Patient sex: M
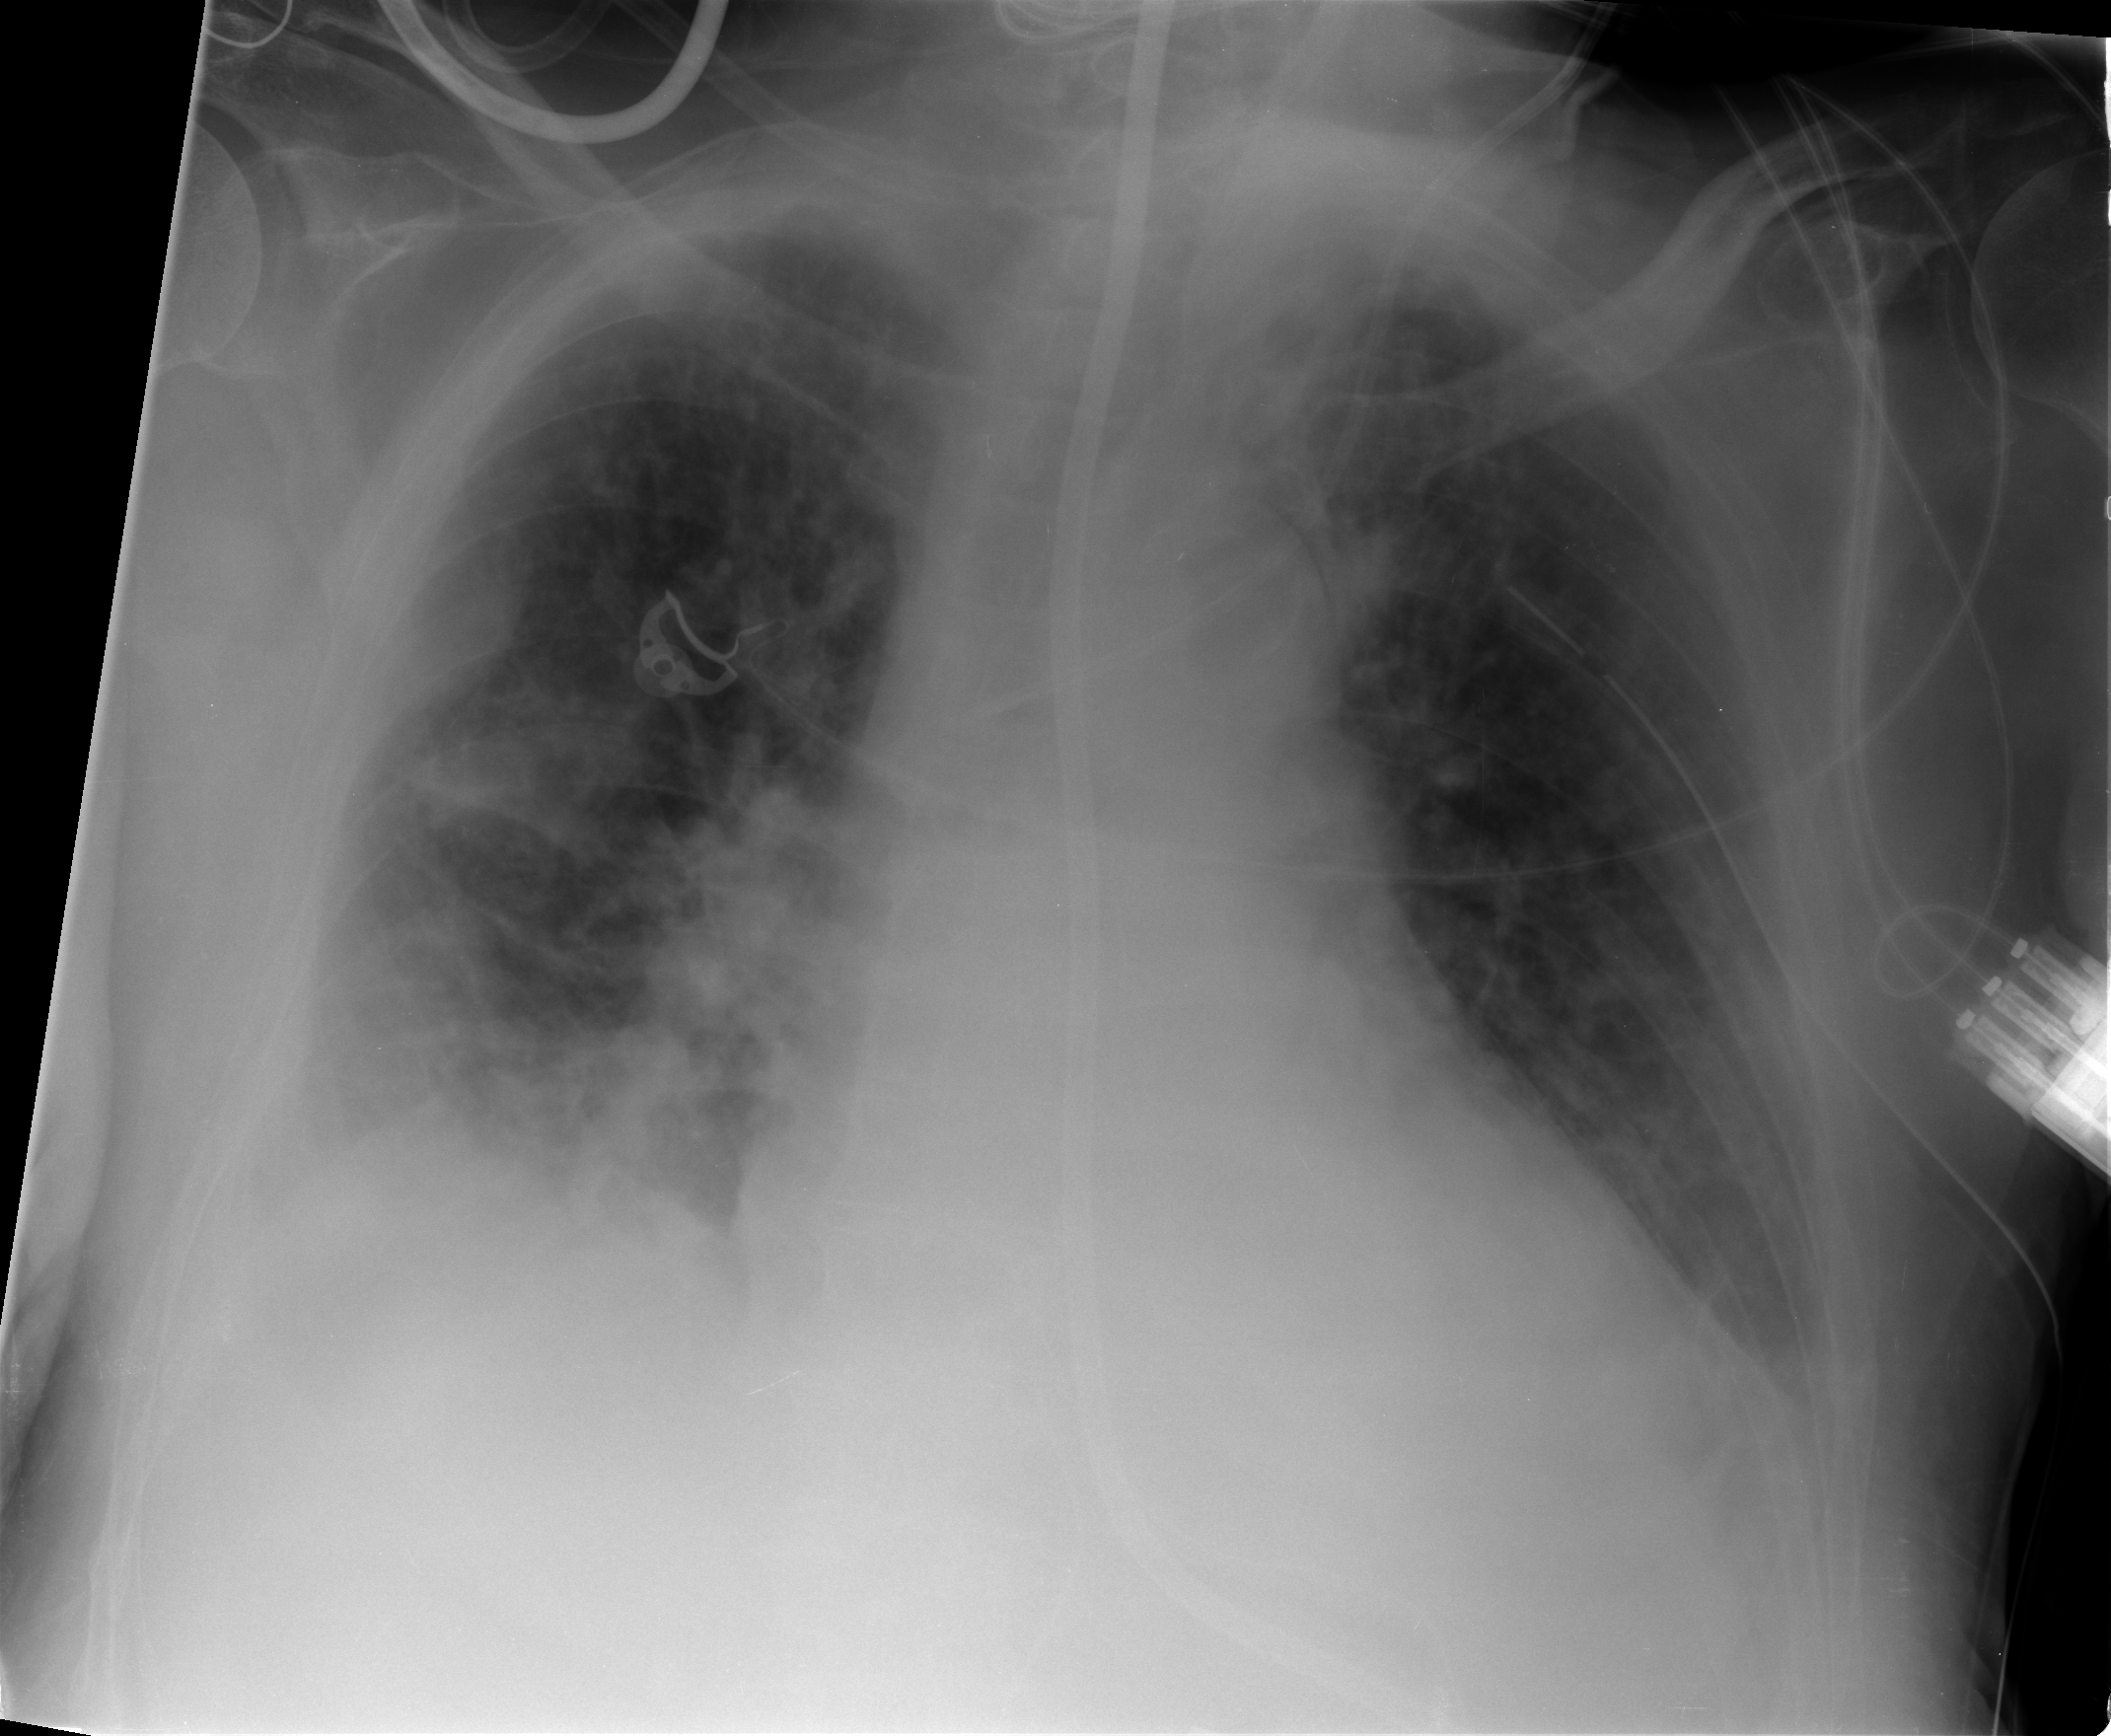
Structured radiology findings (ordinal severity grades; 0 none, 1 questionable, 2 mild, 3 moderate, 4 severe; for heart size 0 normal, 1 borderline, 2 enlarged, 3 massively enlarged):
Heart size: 1
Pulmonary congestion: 2
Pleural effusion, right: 1
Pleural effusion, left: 1
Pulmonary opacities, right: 2
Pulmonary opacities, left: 0
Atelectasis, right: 2
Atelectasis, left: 2